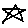
Label: star